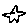
Label: star